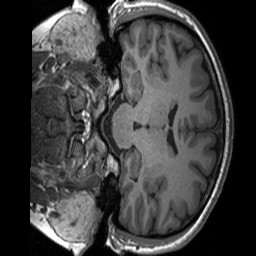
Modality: T1w
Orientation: coronal
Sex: female
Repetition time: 1.95 s
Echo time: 0.026 s